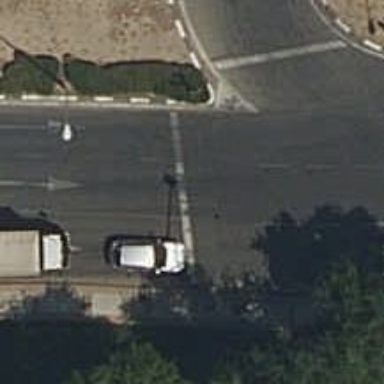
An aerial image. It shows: Road with traffic signals.